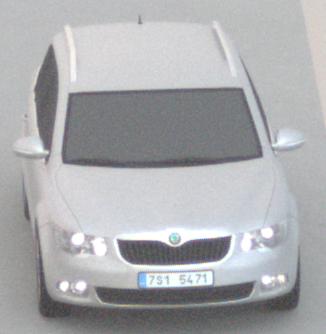
Make: Skoda
Model: Superb Combi 1.4 TSI
Detailed model: Superb (II) Combi
Model produced from: 2010/01
Model produced until: 2011/10
Doors: 5
Color: white
Road condition: dry road
Daytime: night
Contrast: low contrast